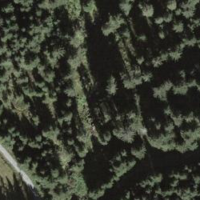
EUNIS habitat code: 43
Species observed at this site:
Cirsium palustre